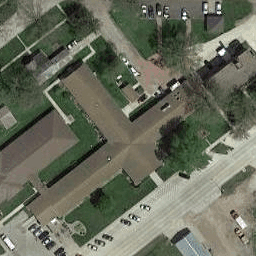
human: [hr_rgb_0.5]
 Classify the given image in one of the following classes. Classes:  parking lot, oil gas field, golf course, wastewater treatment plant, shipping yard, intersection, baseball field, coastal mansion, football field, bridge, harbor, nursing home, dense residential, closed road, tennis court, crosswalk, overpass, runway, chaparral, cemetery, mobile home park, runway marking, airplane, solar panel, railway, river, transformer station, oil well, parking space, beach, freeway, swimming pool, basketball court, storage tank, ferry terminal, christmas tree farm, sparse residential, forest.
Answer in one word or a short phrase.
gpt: nursing home